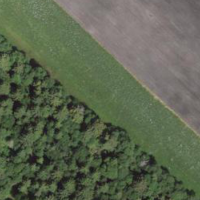
EUNIS habitat code: 44
Species observed at this site:
Lysimachia vulgaris